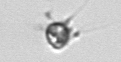
Label: Apedinella